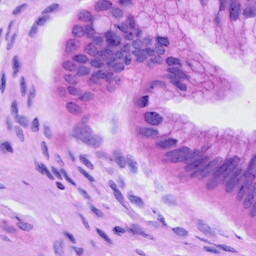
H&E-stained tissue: Cervix